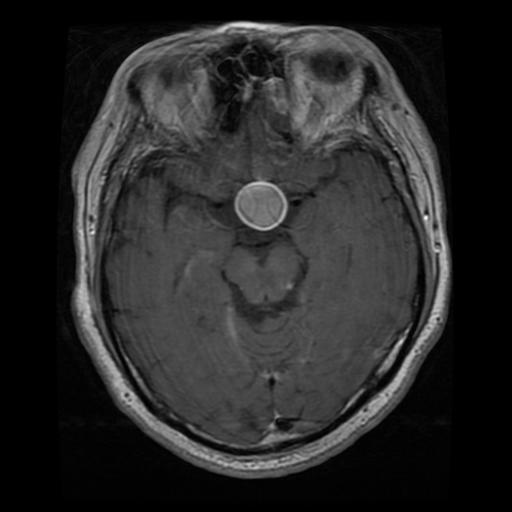
Label: pituitary